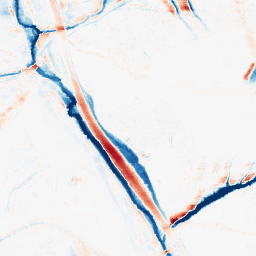
Category: morphological
Decomposition family: morphological_ellipse
Decomposition parameters: operation: average
width: 10
height: 20
Upsampling method: regularized
Upsampling parameters: scale: 4
lambda_reg: 0.001
Upsampling scale: 4